Field crop: maize
Growth stage: 2
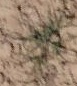
Species: salsola